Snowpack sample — Buffalo Mountain, Silverthorne, Colorado, USA (2/22/26, 2:02 PM MST)
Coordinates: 39.622, -106.113
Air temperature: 33 °F
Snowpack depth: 63 cm
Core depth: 50 cm
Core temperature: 28.4 °F
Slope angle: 11°, slope face: 116°
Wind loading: low
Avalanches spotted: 0
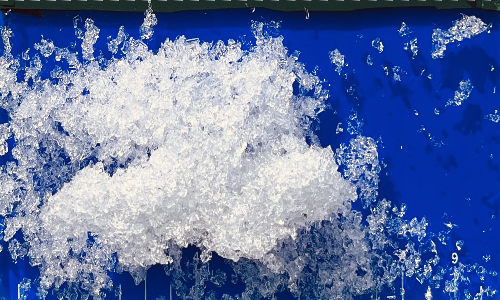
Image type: core
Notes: In a firebreak similar to site 1, minimal wind loading with no spotted avalanches (not many faces in view though)